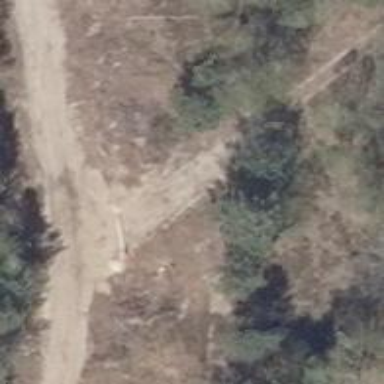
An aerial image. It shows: Path.